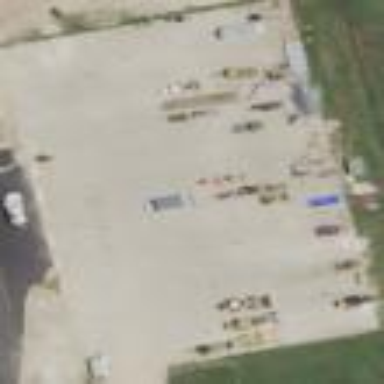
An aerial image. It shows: Concrete apron at the airport.